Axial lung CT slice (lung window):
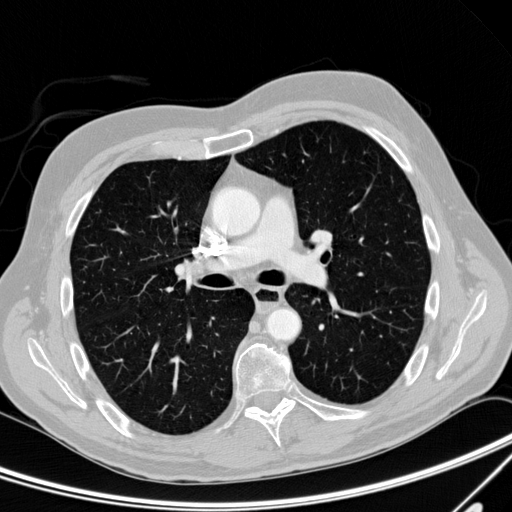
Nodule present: no